Acute ischemic stroke brain MRI, CoRegistered space, volume 192x192x19, slice 12 of 19.
ADC (apparent diffusion coefficient): 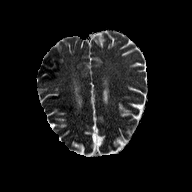
Tmax (time-to-maximum): 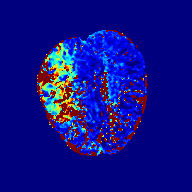
MTT (mean transit time): 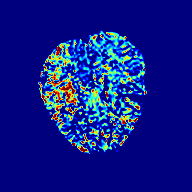
rCBF (relative cerebral blood flow): 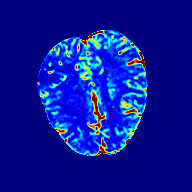
rCBV (relative cerebral blood volume): 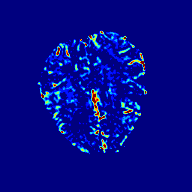
TTP (time-to-peak): 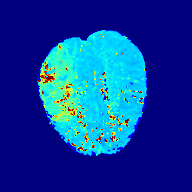
Final infarct lesion volume (90-day follow-up ground truth): 21388 voxels